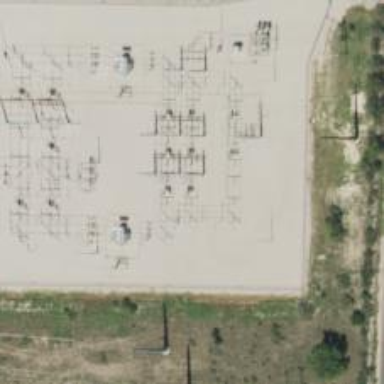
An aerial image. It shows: Switch used for power control.